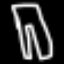
Label: pants